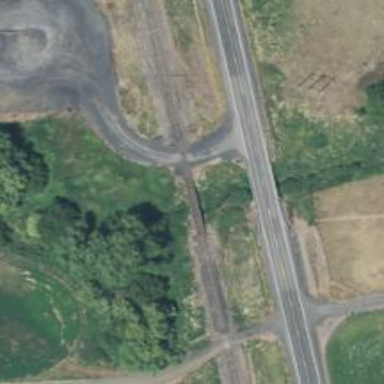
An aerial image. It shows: Railway spur bridge.